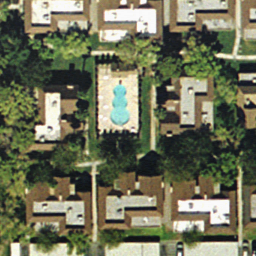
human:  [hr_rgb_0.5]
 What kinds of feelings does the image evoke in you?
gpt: dense residential